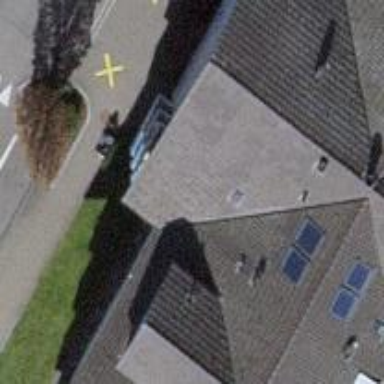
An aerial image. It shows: Nursing home.